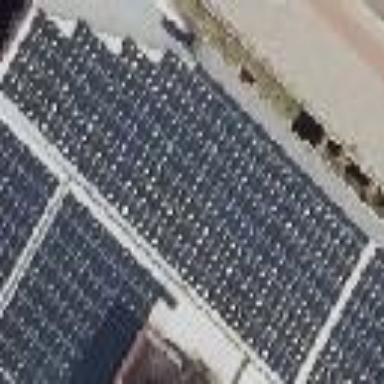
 consisting of solar photovoltaic panels."